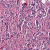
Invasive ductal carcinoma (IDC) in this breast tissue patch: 1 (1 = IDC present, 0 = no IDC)